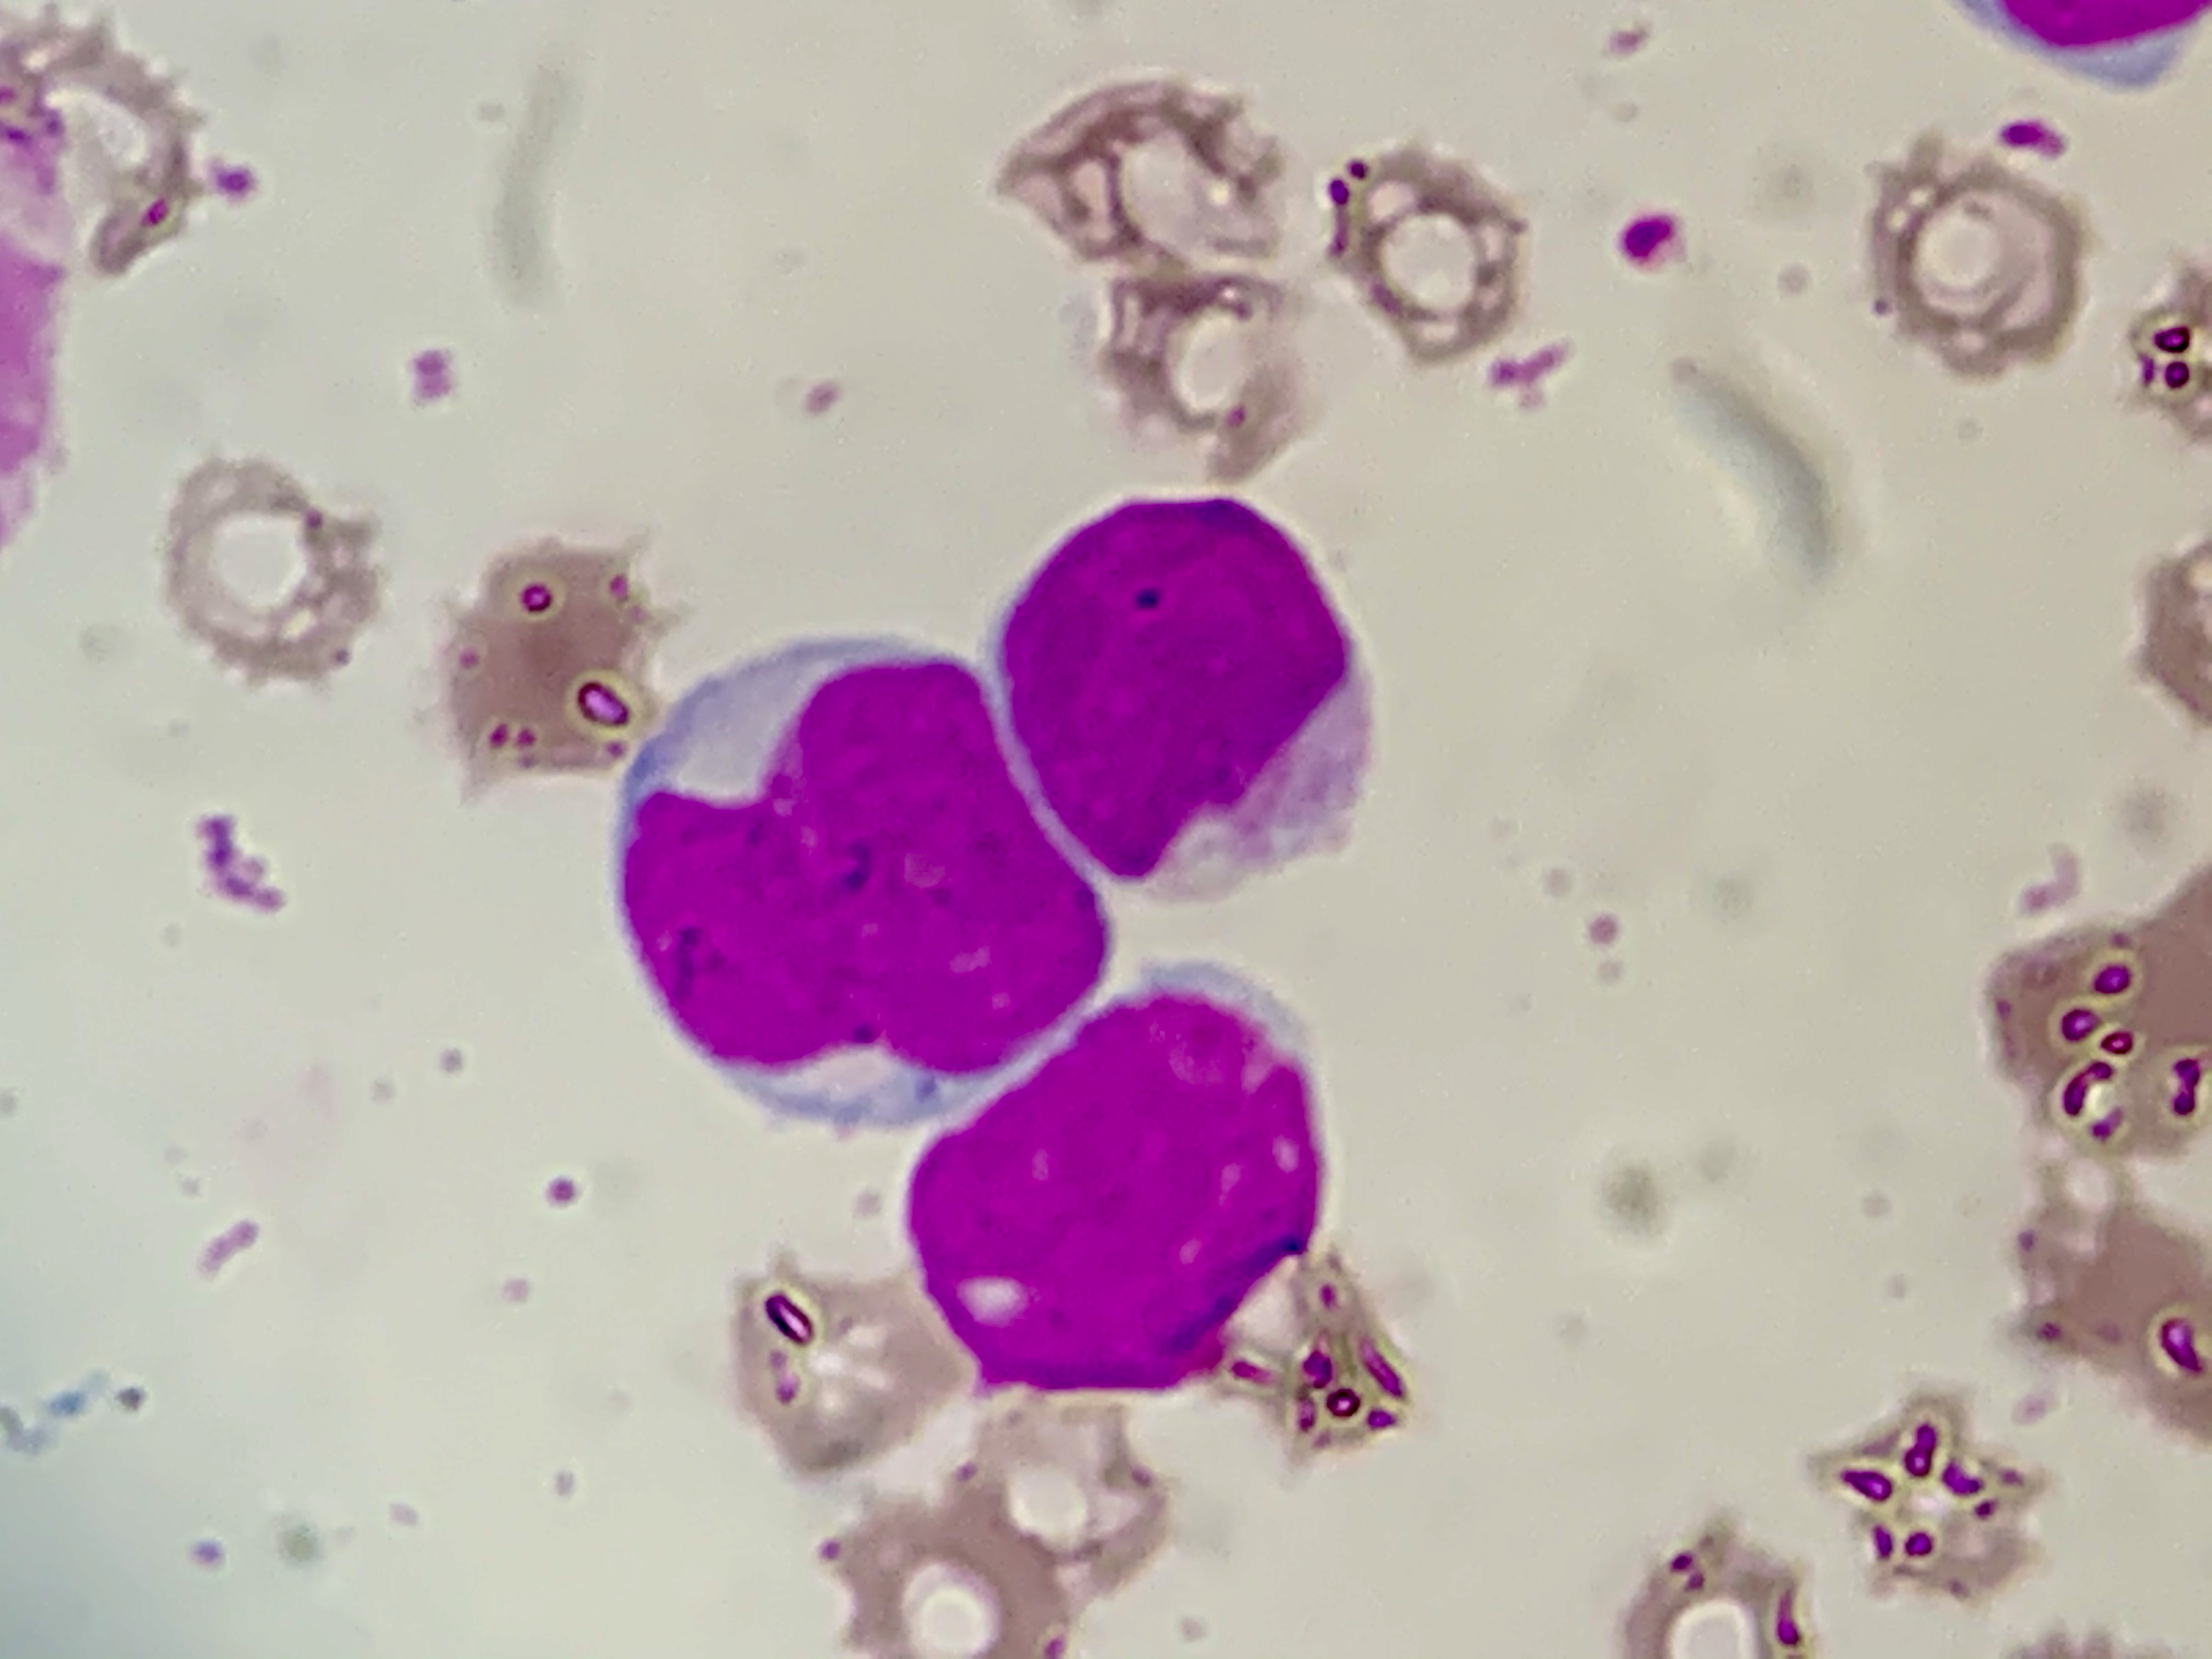
Cell type: BLAST CELLS